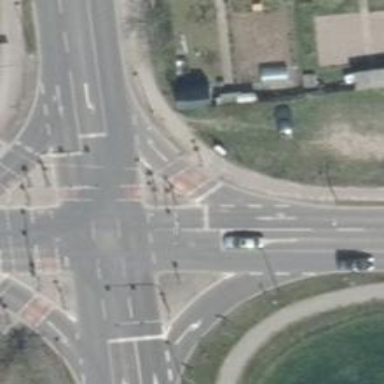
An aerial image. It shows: Road with traffic signals.